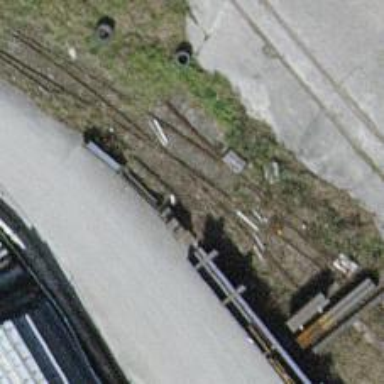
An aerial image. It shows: Abandoned railway spur with one track.